Field crop: tomato
Growth stage: 1
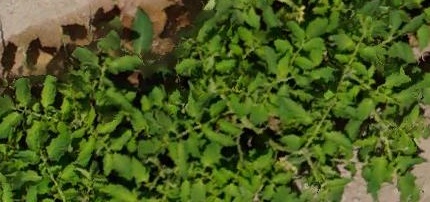
Species: tomato